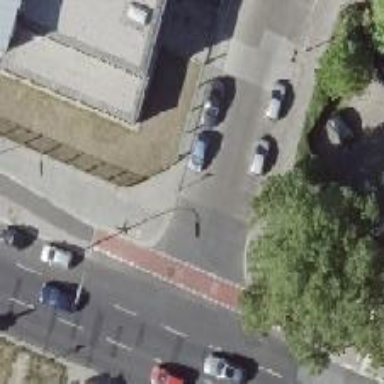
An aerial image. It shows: Road with "give way" sign.